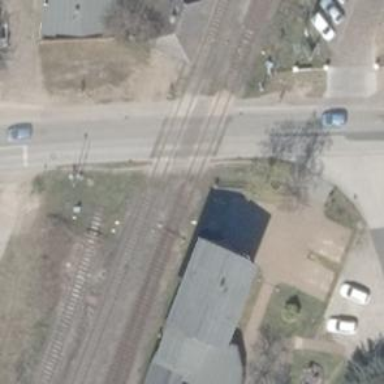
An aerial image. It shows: Level crossing along the railway.